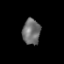
Tissue: prostate
Cell type: T cells
Senescence score: 0.3012
Nuclear area (px): 445
Mean DAPI intensity: 111.917